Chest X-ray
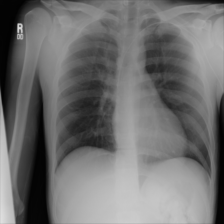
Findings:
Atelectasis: negative
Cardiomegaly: negative
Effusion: negative
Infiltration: negative
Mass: negative
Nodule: negative
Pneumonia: negative
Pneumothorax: negative
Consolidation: negative
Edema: negative
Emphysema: negative
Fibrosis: negative
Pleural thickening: negative
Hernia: negative